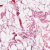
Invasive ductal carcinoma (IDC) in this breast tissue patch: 0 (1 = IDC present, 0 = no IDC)